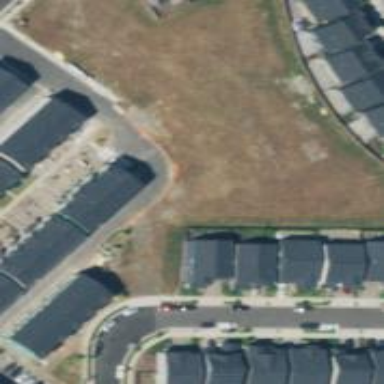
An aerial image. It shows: Residential road with sidewalk on the left side.